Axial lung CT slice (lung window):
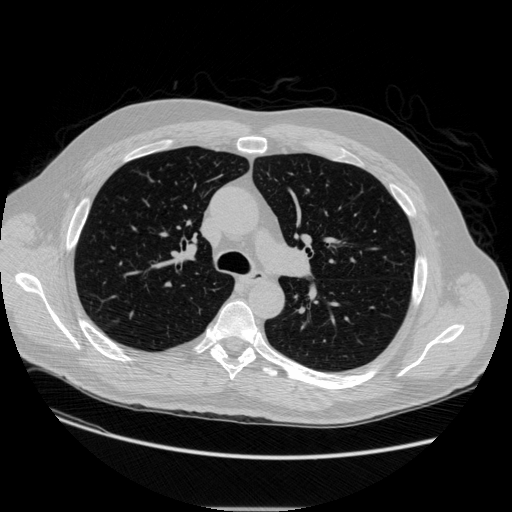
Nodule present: no